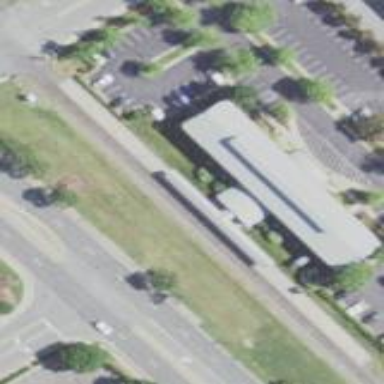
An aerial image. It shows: Train station building.